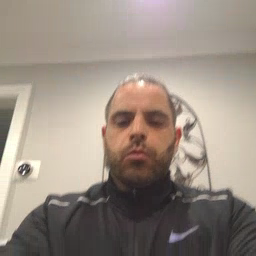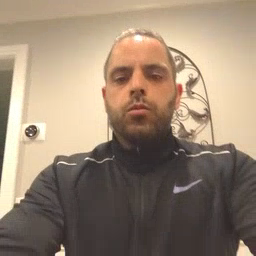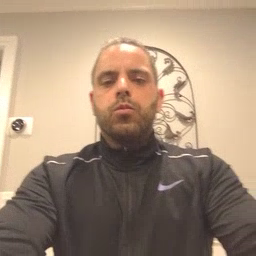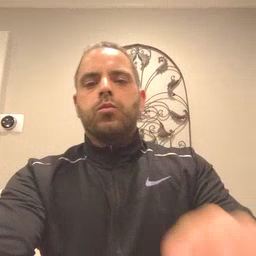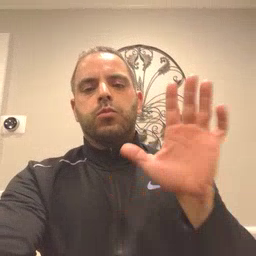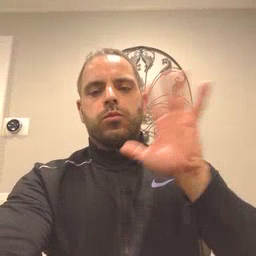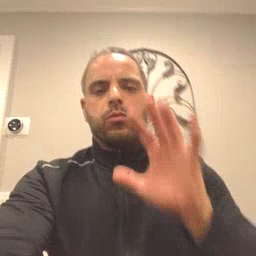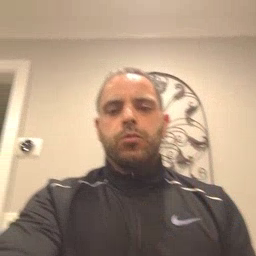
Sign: bye